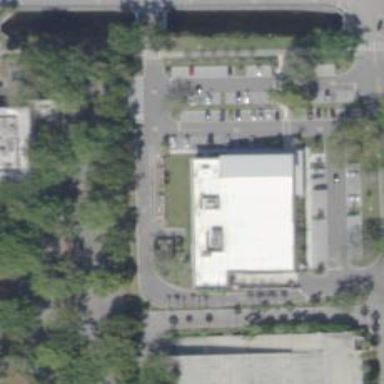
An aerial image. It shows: Supermarket building.